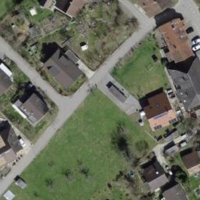
EUNIS habitat code: 54
Species observed at this site:
Geranium sanguineum